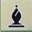
Piece: bB